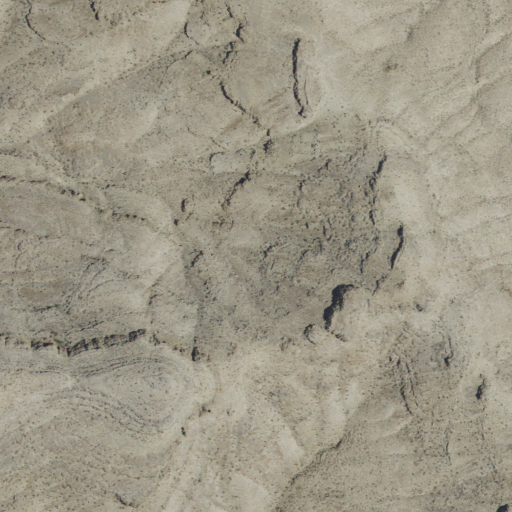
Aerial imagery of mountain in Utah named Nipple containing only shrub